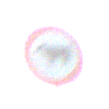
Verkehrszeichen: VerbotViehtrieb
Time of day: SunriseSunset
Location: Outdoor (Nature)
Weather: PartlyCloudy
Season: NotSpecified
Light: Natural